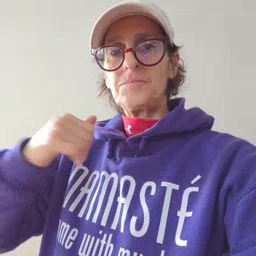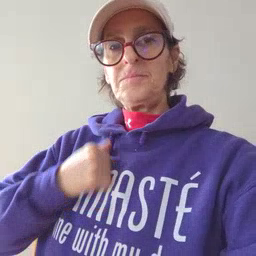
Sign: bath